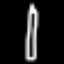
Label: pencil